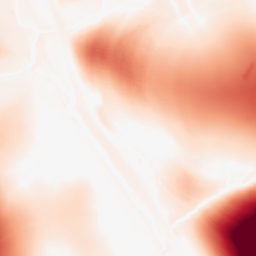
Category: morphological
Decomposition family: tophat
Decomposition parameters: size: 100
mode: white
Upsampling method: cubic_mitchell
Upsampling parameters: scale: 2
Upsampling scale: 2